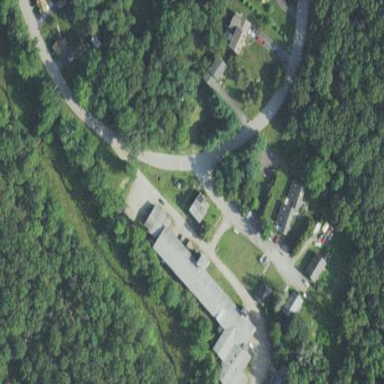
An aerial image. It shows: Arts centre building.